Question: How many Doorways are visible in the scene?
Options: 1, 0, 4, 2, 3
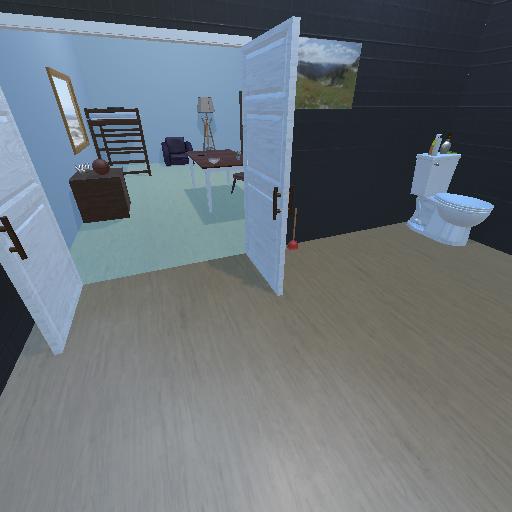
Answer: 1